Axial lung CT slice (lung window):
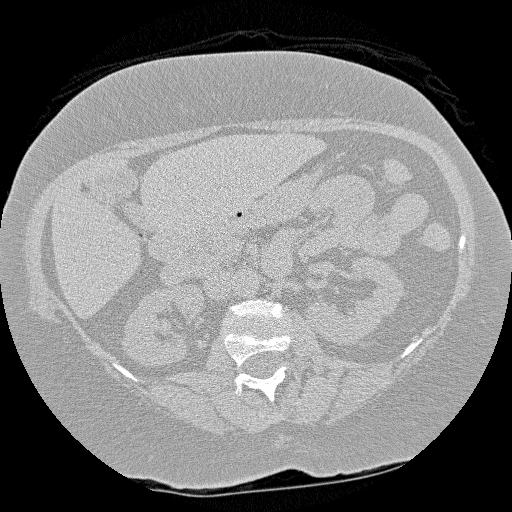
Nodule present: no